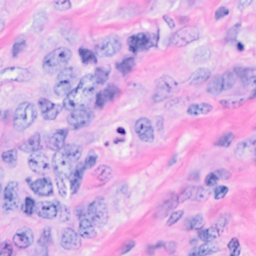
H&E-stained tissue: Breast